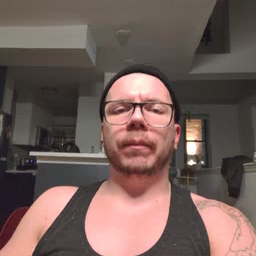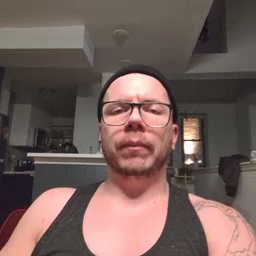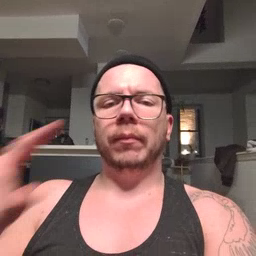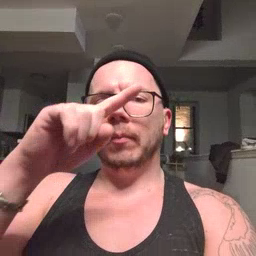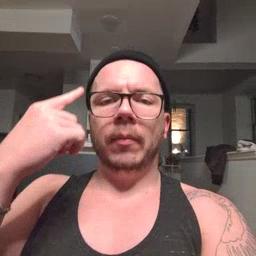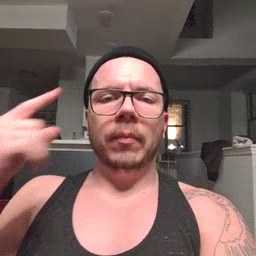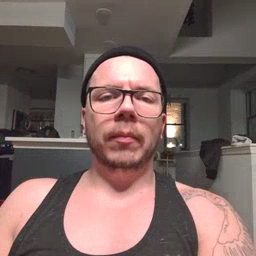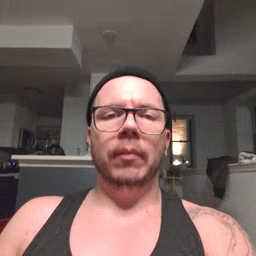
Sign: black